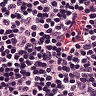
Metastatic tissue present: no